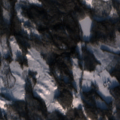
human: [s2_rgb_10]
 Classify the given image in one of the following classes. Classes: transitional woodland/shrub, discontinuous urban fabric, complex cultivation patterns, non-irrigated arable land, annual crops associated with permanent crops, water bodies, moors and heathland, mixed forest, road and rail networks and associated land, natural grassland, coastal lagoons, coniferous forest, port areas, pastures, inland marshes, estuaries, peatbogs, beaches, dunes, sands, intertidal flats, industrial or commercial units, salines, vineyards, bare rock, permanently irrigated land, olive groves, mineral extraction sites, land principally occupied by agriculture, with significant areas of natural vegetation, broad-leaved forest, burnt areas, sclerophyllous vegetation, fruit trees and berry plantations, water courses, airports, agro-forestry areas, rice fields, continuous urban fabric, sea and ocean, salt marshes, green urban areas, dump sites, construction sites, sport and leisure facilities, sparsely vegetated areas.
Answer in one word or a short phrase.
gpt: coniferous forest, transitional woodland/shrub